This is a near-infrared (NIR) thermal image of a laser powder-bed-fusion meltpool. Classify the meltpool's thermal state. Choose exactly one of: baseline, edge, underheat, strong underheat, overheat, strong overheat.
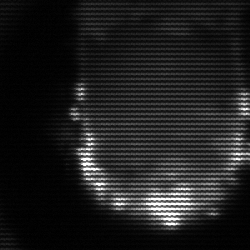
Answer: baseline